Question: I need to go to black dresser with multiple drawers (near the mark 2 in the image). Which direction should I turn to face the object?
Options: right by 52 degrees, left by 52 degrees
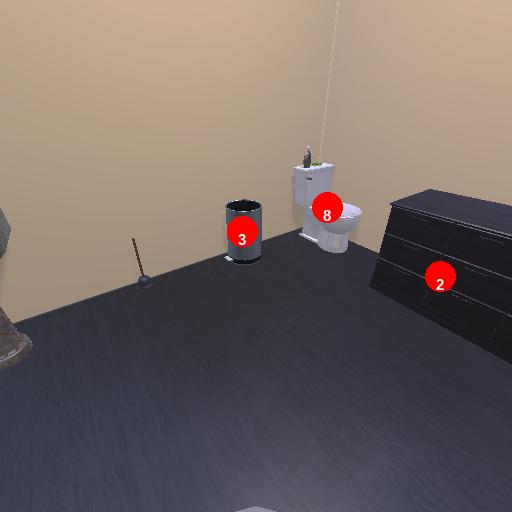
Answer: right by 52 degrees